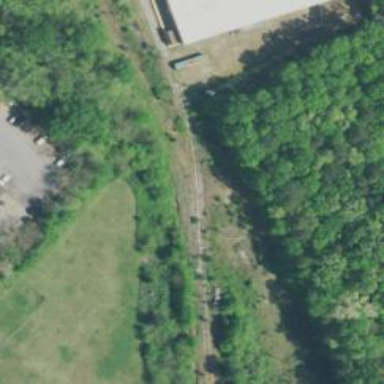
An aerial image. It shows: Disused railway spur.